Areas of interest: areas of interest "Licao High-Tech Industrial Park"
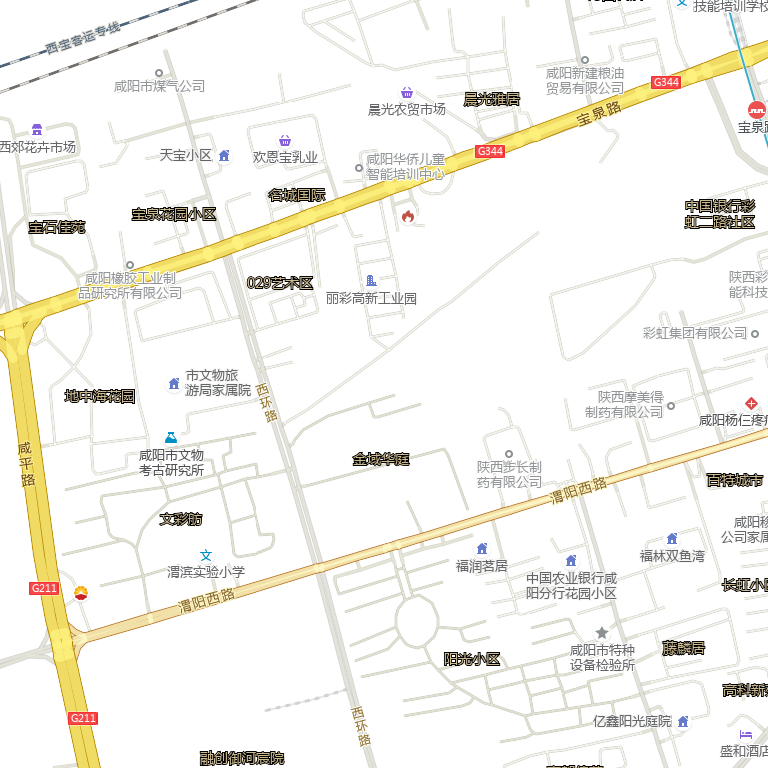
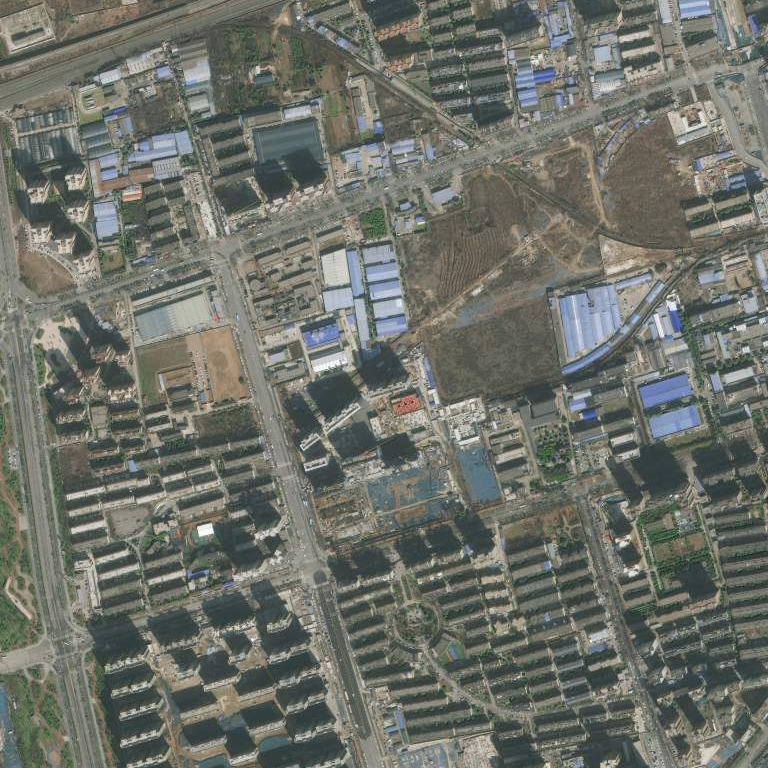